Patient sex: M
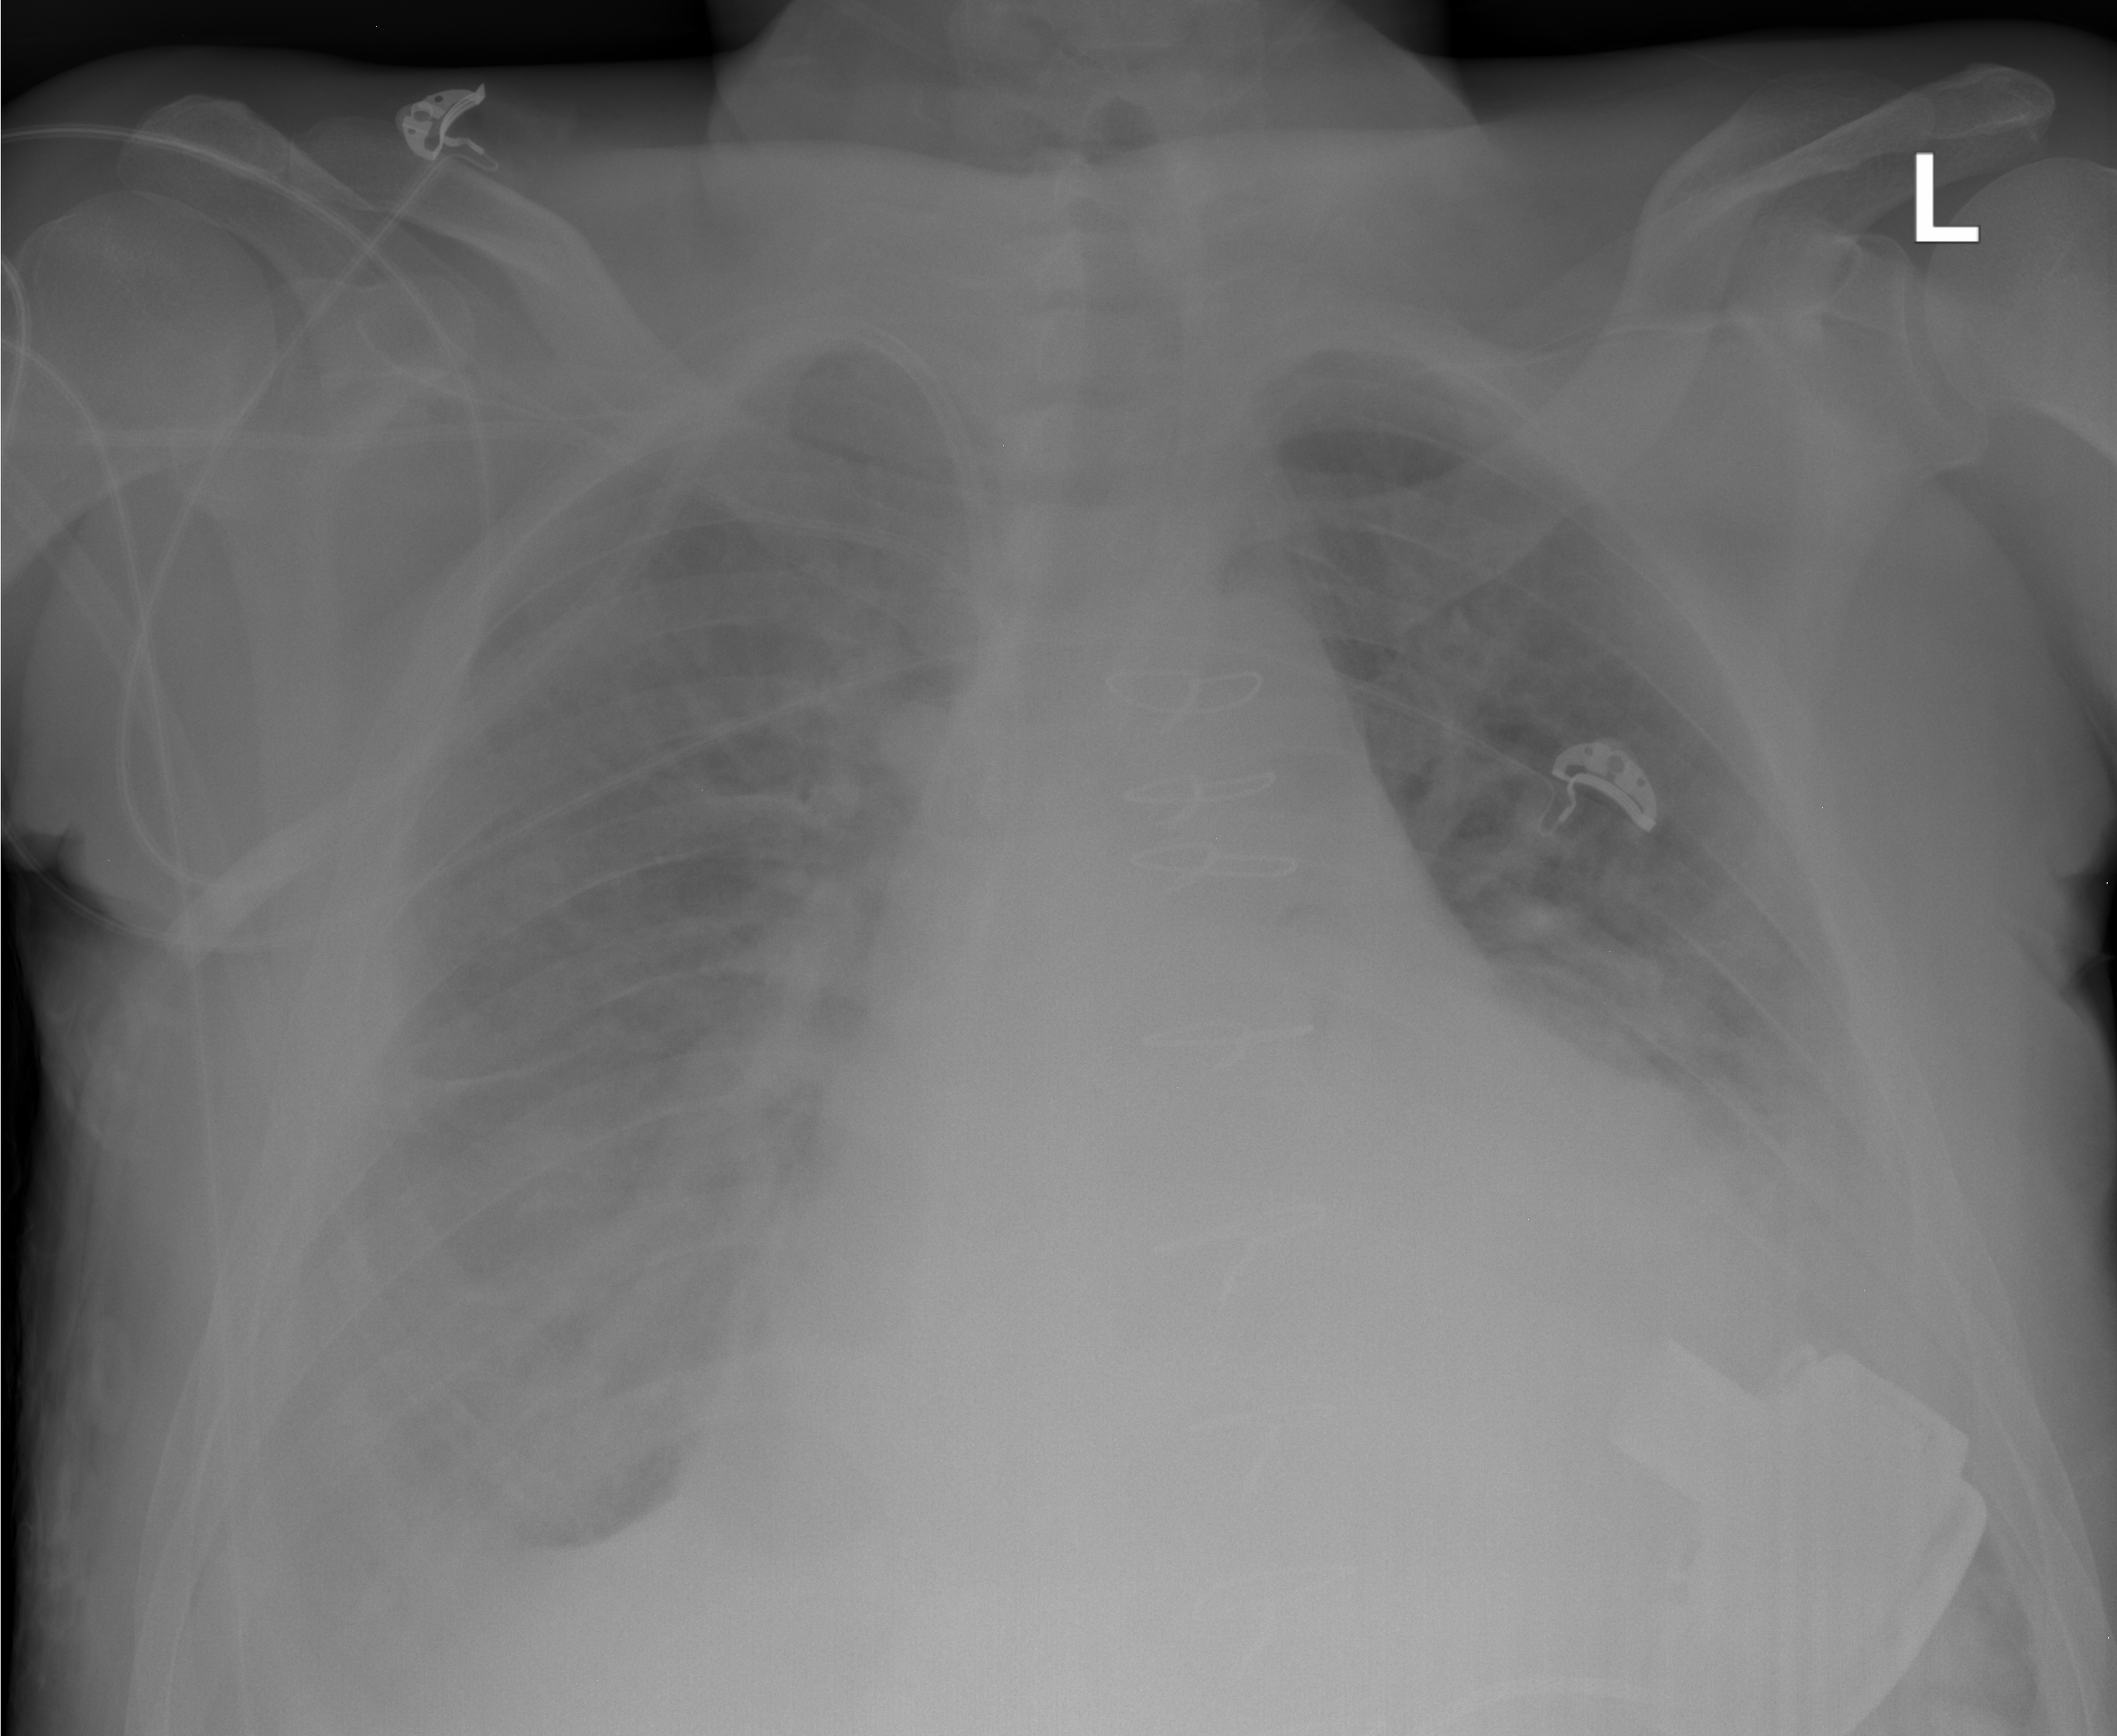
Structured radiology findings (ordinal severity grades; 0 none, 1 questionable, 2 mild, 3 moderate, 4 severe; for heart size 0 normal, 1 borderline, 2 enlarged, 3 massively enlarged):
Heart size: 3
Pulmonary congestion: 3
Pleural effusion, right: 2
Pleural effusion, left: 3
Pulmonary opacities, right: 2
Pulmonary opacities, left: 2
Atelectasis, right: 2
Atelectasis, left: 3